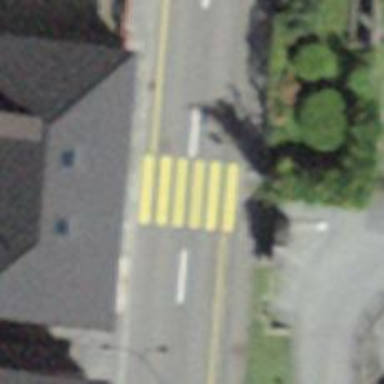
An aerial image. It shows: Marked crossing with zebra markings.